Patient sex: F
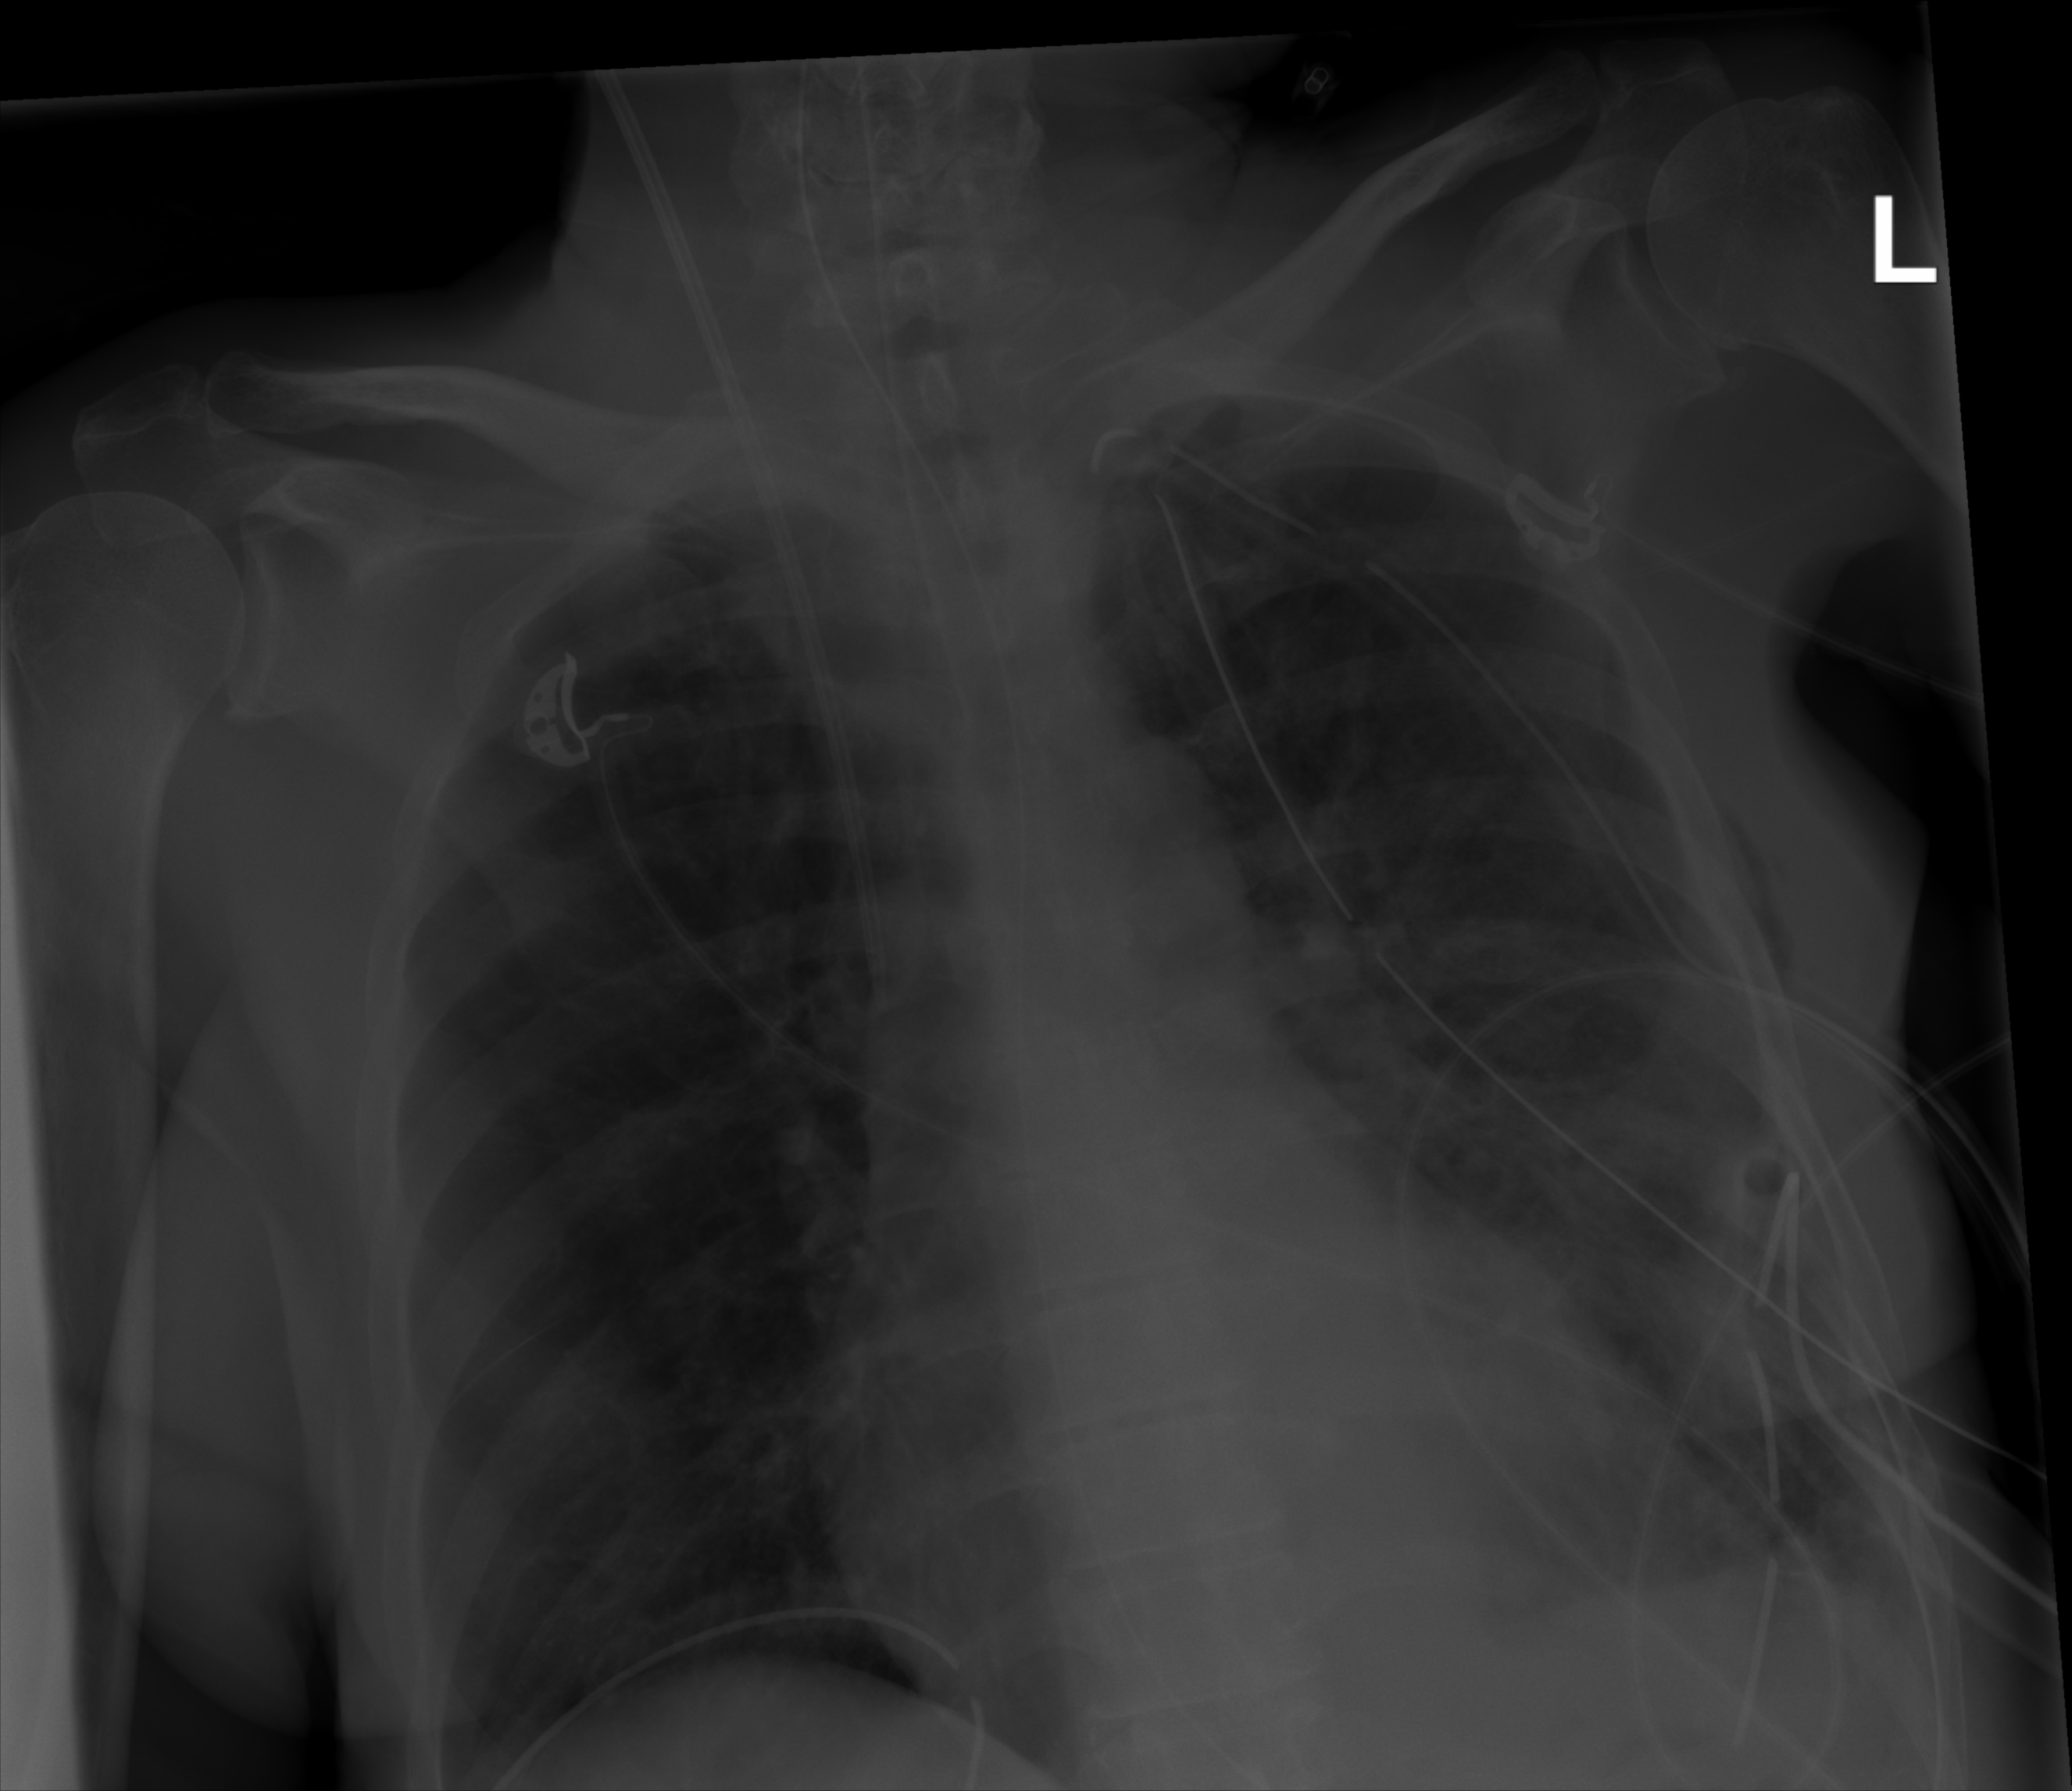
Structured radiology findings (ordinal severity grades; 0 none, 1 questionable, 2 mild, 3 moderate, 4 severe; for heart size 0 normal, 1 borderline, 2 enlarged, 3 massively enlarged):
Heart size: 1
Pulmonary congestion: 2
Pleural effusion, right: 0
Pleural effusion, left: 2
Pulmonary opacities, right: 0
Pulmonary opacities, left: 2
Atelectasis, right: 0
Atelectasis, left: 2